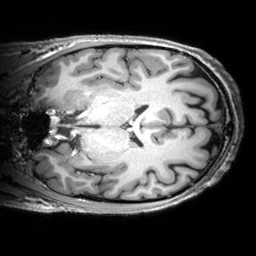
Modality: T1w
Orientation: coronal
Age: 28
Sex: male
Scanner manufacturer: siemens
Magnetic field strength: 3 T
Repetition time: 2.53 s
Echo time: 0.00299 s